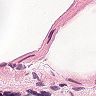
Metastatic tissue present: no